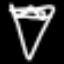
Label: diamond